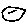
Label: bird